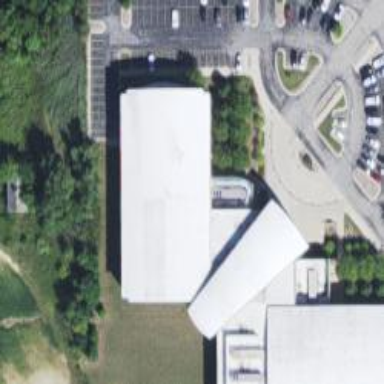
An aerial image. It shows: Commercial building that houses fitness center.